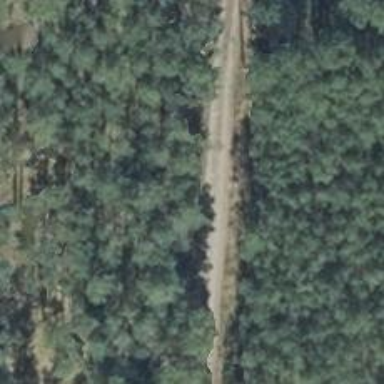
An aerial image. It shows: Sandy track road with grade3 tracktype.